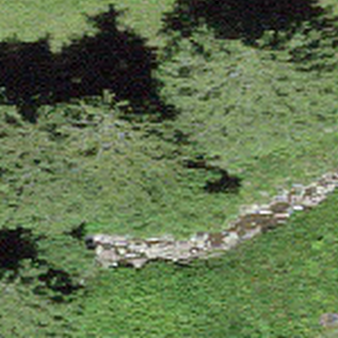
Label: other